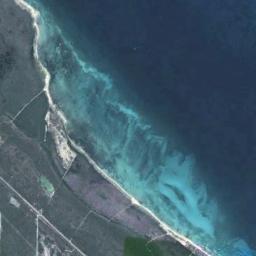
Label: beach